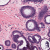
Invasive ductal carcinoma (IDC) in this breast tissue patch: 0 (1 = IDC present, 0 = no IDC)